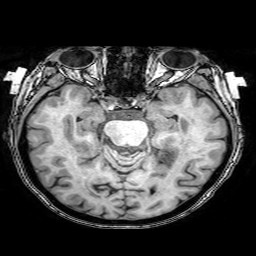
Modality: T1w
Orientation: coronal
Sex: female
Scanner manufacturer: philips
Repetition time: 0.00812 s
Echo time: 0.00371 s